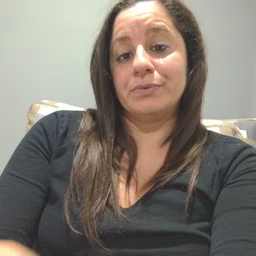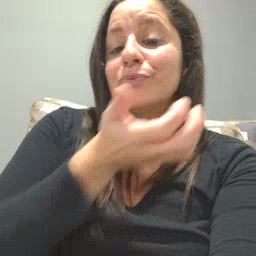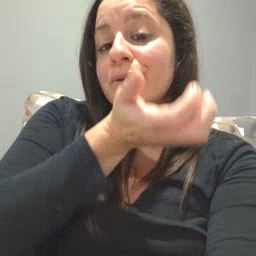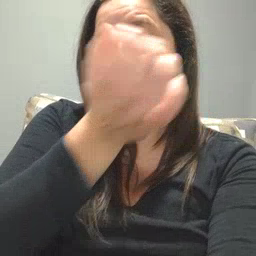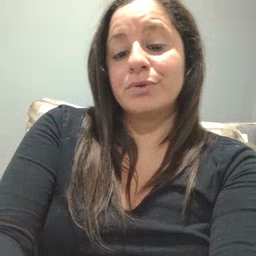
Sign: grass